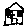
Label: house